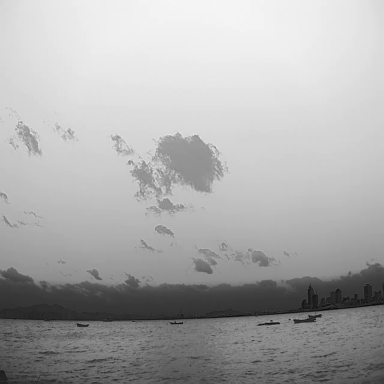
There are four bulk_carriers in the infrared image.